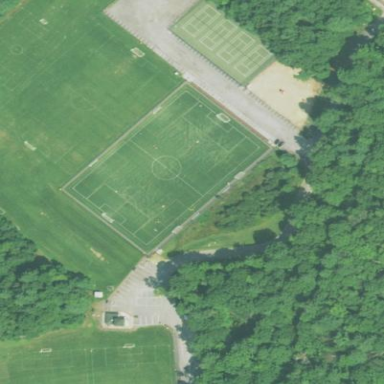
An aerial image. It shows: Soccer pitch with turf surface for leisure and sports activities.